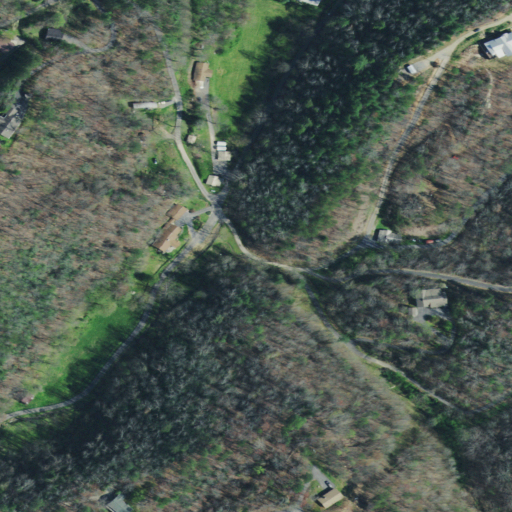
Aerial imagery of valley in Tennessee named Shandy Hollow containing deciduous forest, open development, mixed forest, evergreen forest, grassland, pasture, and low intensity development